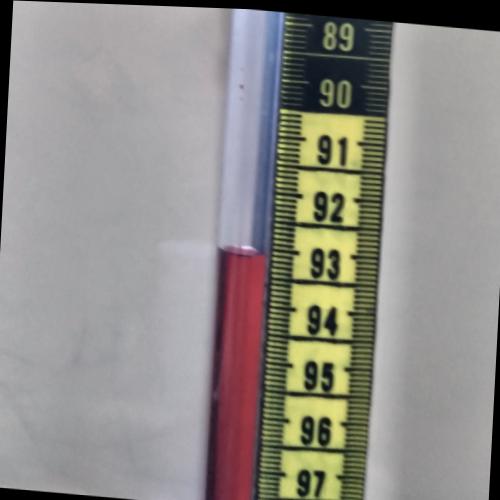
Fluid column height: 93.1 cm